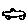
Label: car